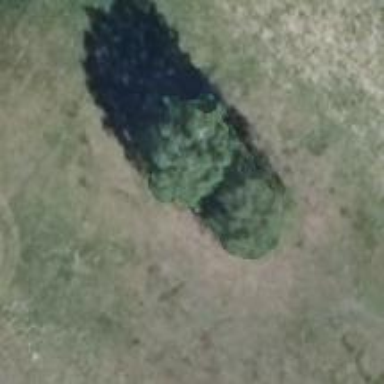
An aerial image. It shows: Deciduous broadleaved tree.